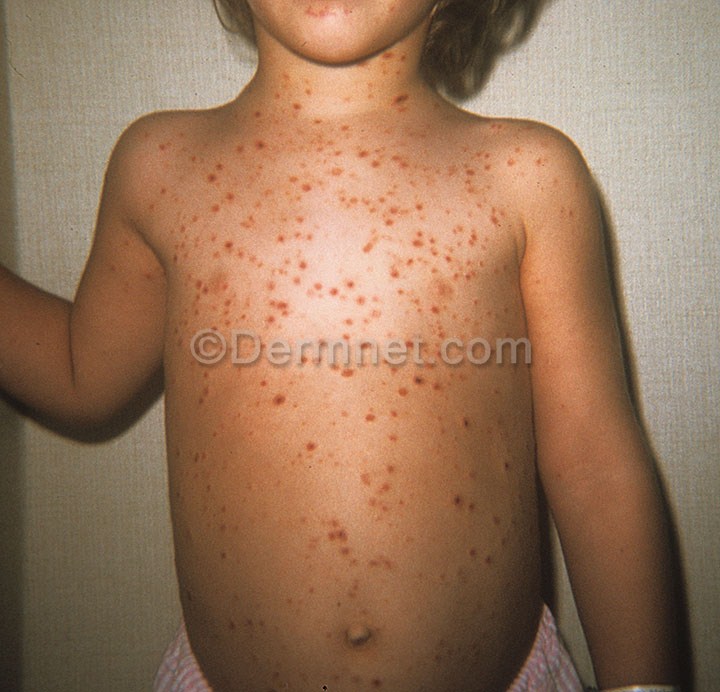
Disease: Psoriasis pictures Lichen Planus and related diseases